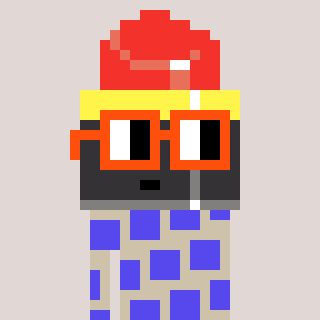
a pixel art character with square orange glasses, a lipstick-shaped head and a bege-colored body on a warm background